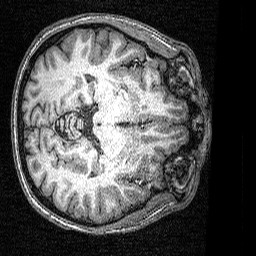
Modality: T1w
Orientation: axial
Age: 27
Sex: male
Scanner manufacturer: siemens
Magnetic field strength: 3 T
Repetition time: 2.53 s
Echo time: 0.00342 s